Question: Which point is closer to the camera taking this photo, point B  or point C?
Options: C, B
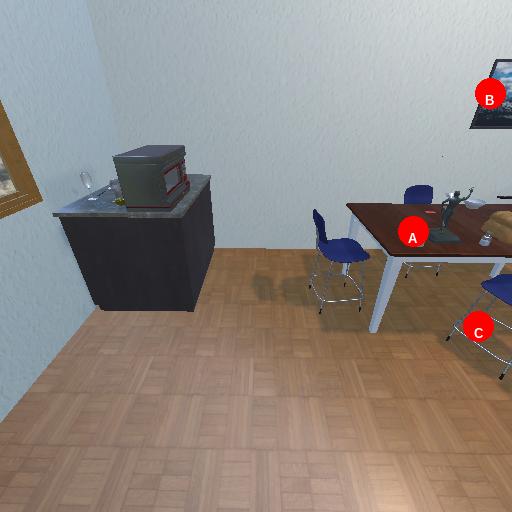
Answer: C